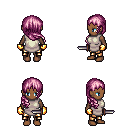
a pixel art fantasy rpg character, female body template, human, dark skin, white tunic, gold greaves, pink right-swept hairstyle, gold gloves, dagger, four views (front, back, left, right), 2x2 character sprite sheet, small pixel art, hard edges, no anti-aliasing